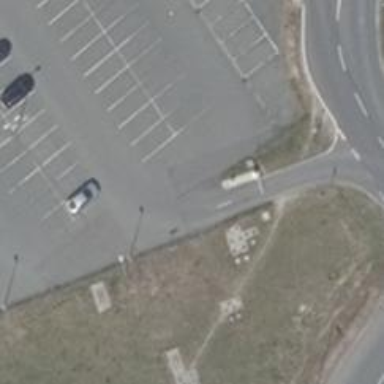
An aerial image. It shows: Asphalt parking aisle off service road.